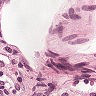
Metastatic tissue present: no